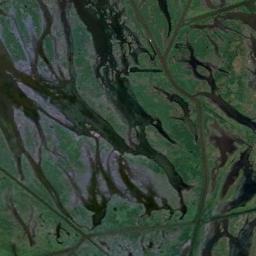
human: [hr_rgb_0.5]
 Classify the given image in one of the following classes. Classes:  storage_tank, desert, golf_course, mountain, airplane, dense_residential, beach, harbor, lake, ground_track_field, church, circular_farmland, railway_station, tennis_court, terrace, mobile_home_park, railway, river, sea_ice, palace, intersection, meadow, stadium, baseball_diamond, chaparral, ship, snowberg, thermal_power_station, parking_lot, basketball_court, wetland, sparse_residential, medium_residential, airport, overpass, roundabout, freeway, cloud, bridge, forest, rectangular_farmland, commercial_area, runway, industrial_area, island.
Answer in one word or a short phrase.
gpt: wetland